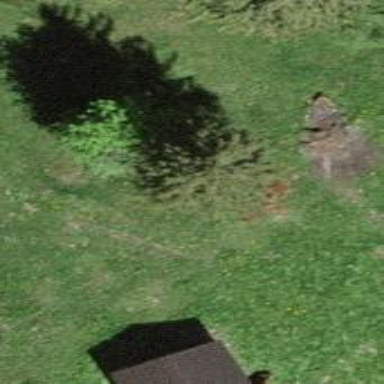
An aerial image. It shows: Beautiful tree in nature.